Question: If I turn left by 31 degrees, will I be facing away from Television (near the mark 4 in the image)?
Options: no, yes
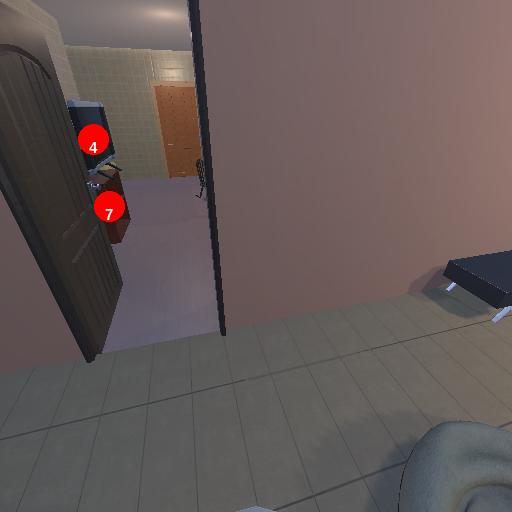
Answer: no